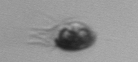
Label: Balanion